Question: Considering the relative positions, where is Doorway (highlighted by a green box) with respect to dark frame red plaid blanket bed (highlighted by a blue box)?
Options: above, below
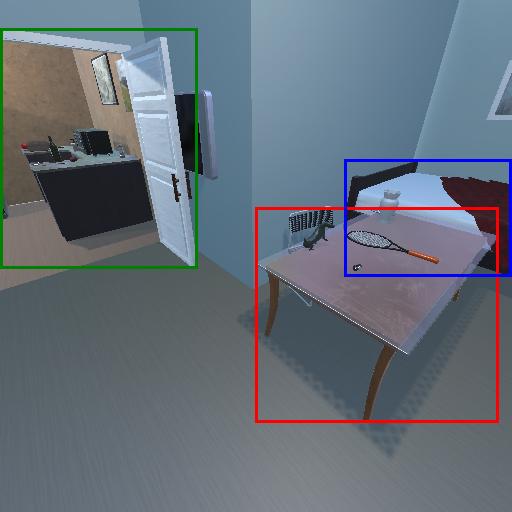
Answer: above